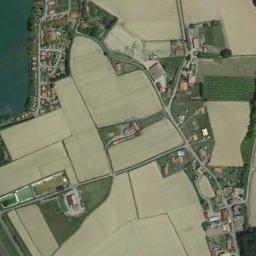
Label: rectangular_farmland